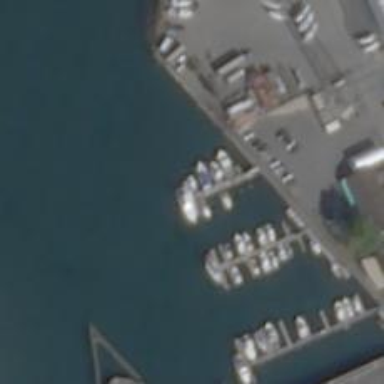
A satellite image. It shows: Man-made pier.